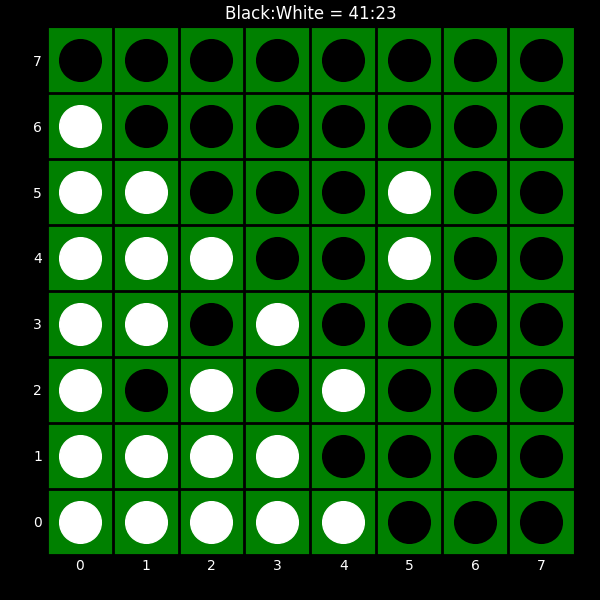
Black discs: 41
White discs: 23